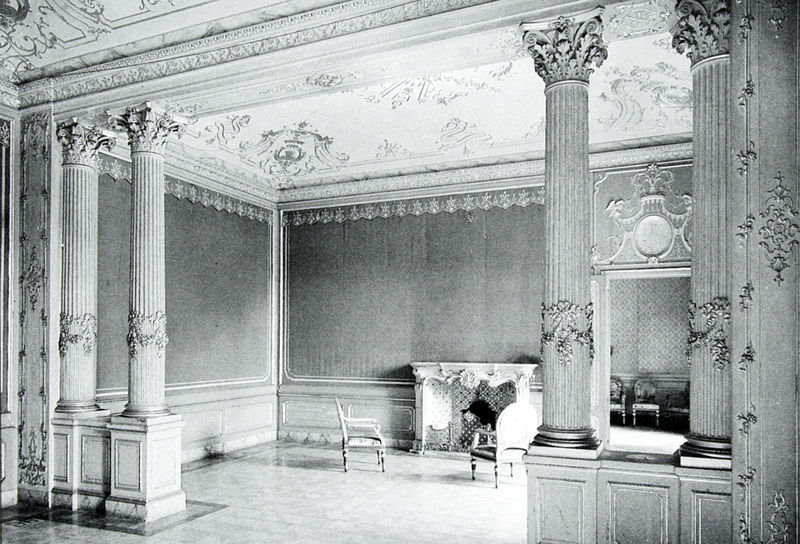
Titel: Thronsaal
Künstler: Achille Majnoni
Standort: Monza
Institution: Villa Reale
Schlagwörter: schatten, fenster, hell, licht, marmor, raum, stuhl, stühle, säule, säulen, tisch, weiss, ornament, architektur, sockel, innenraum, interieur, decke, kamin, saal, dekoration, tapete, dekor, ornamente, verzierung, stuck, balken, halle, foto, fotografie, photographie, eingang, fliesen, kapitelle, kapitell, photo, portal, öffnung, basis, korinthisch, blätterwerk, fot, kannelur, mustr, blendfenster, spiegelfeld, kannelliert, gimanden